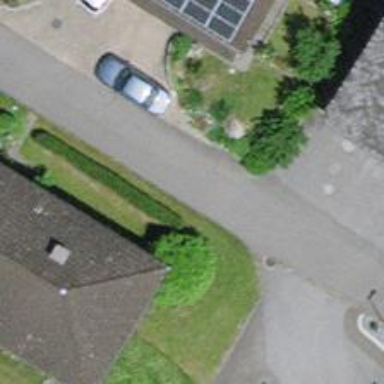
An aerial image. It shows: Hedge acting as barrier.